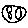
Label: moon